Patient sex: F
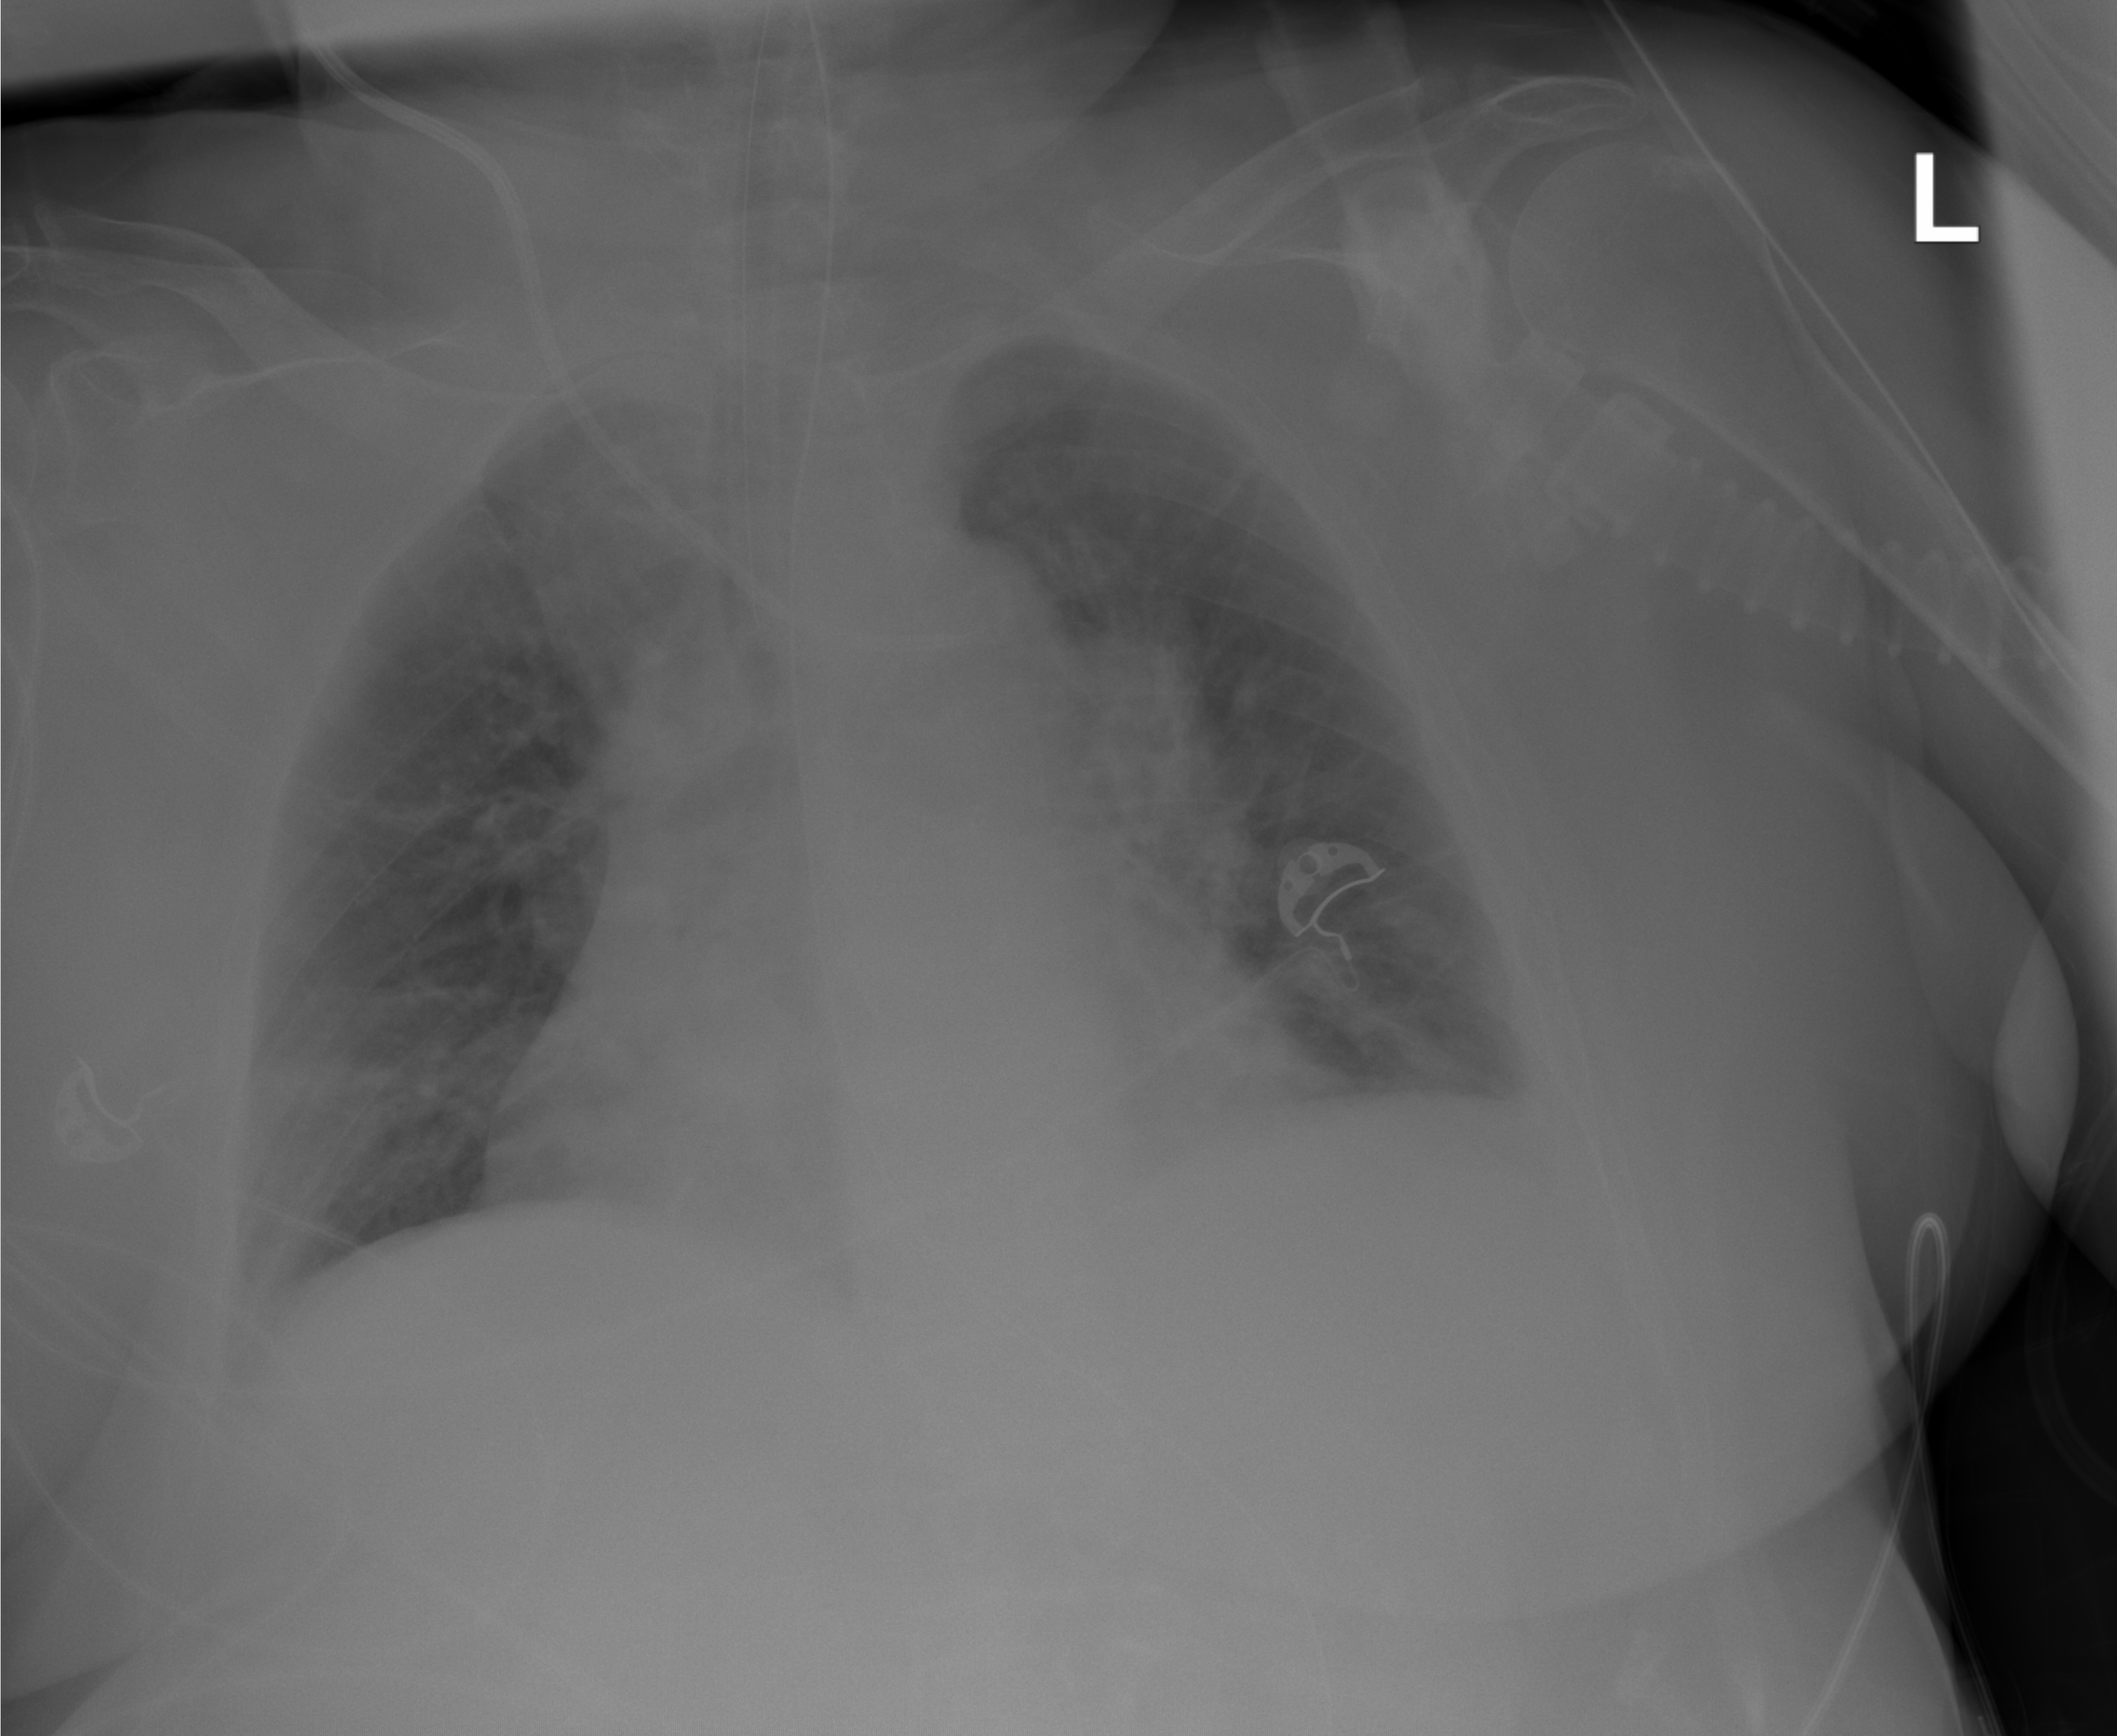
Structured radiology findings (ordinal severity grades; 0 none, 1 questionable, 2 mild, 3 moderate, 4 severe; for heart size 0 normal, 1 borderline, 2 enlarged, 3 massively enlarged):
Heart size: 2
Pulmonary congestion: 2
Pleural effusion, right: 2
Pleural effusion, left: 2
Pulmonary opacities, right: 1
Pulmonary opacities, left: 1
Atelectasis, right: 2
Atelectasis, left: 2